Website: bh-photo
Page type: delivery-shipping
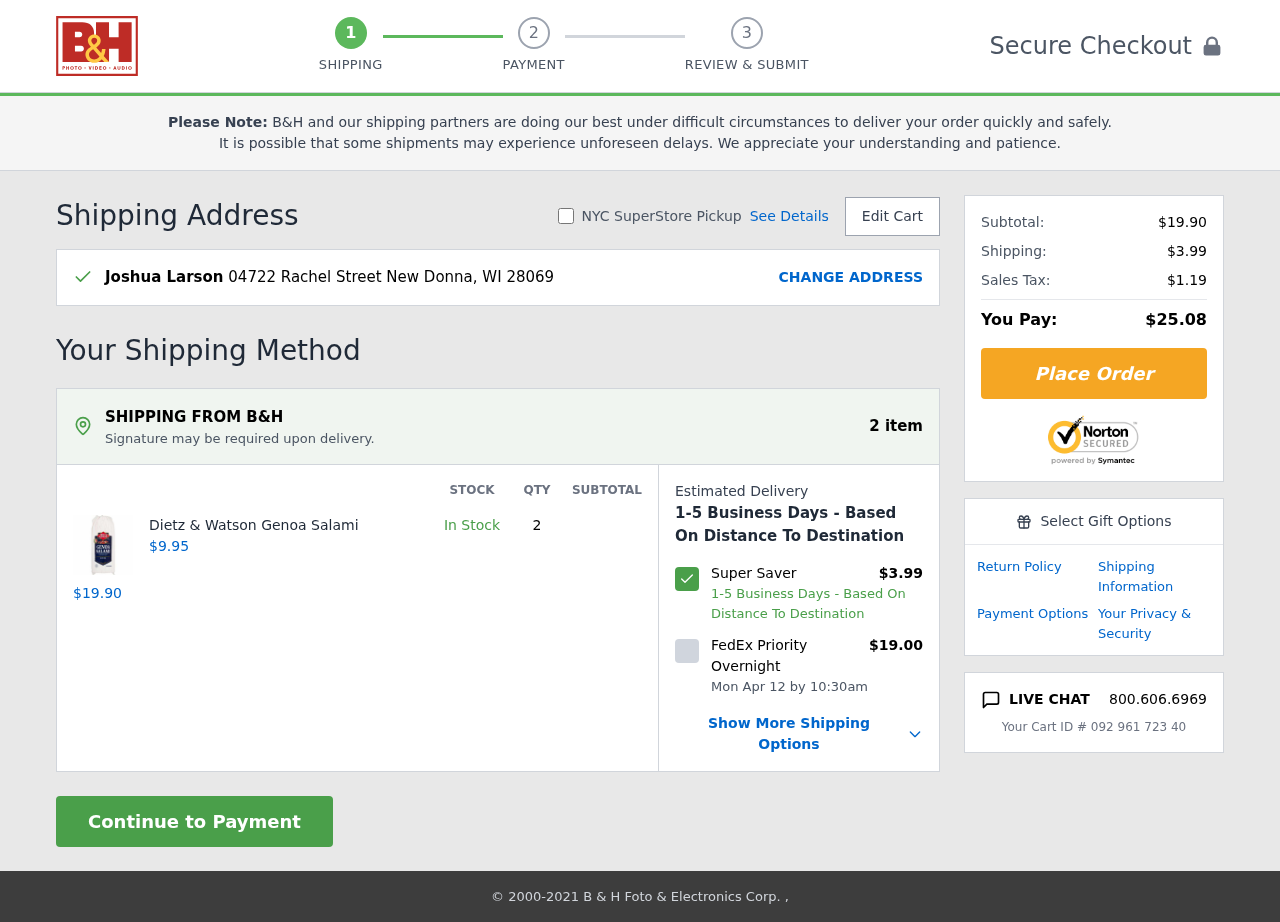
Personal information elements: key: PII_FULLNAME
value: Joshua Larson
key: PII_STREET
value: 04722 Rachel Street
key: PII_CITY_STATE_ZIP
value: New Donna, WI 28069
Product elements: key: PRODUCT1_NAME
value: Dietz & Watson Genoa Salami
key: PRODUCT1_PRICE
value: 9.95
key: PRODUCT1_QUANTITY
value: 2
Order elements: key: ORDER_NUM_ITEMS
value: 2 item
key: ORDER_SUBTOTAL2
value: $19.90
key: ORDER_SHIPPING_COST
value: $3.99
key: ORDER_DELIVERY_DATE
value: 1-5 Business Days - Based On Distance To Destination
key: ORDER_SUBTOTAL
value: $19.90
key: ORDER_SHIPPING_COST2
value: $3.99
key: ORDER_TAX
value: $1.19
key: ORDER_TOTAL
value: $25.08
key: ORDER_CART_ID
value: Your Cart ID # 092 961 723 40